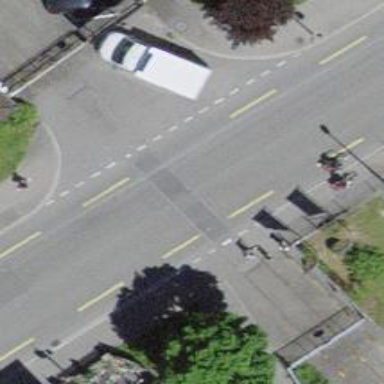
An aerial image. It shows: Railway crossing.